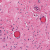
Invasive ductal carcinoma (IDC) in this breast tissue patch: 0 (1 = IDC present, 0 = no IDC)